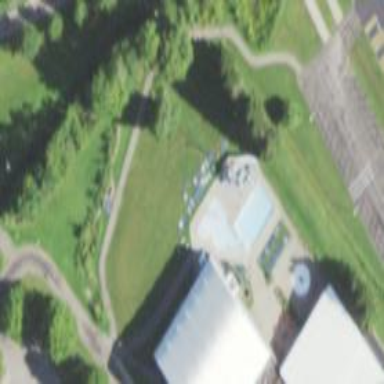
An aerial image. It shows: Sports center specializing in swimming activities located on leisure land.